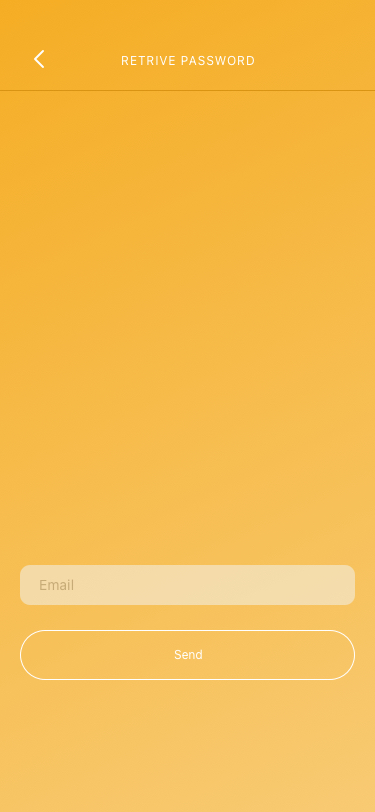
Text in this UI design:
RETRIVE PASSWORD